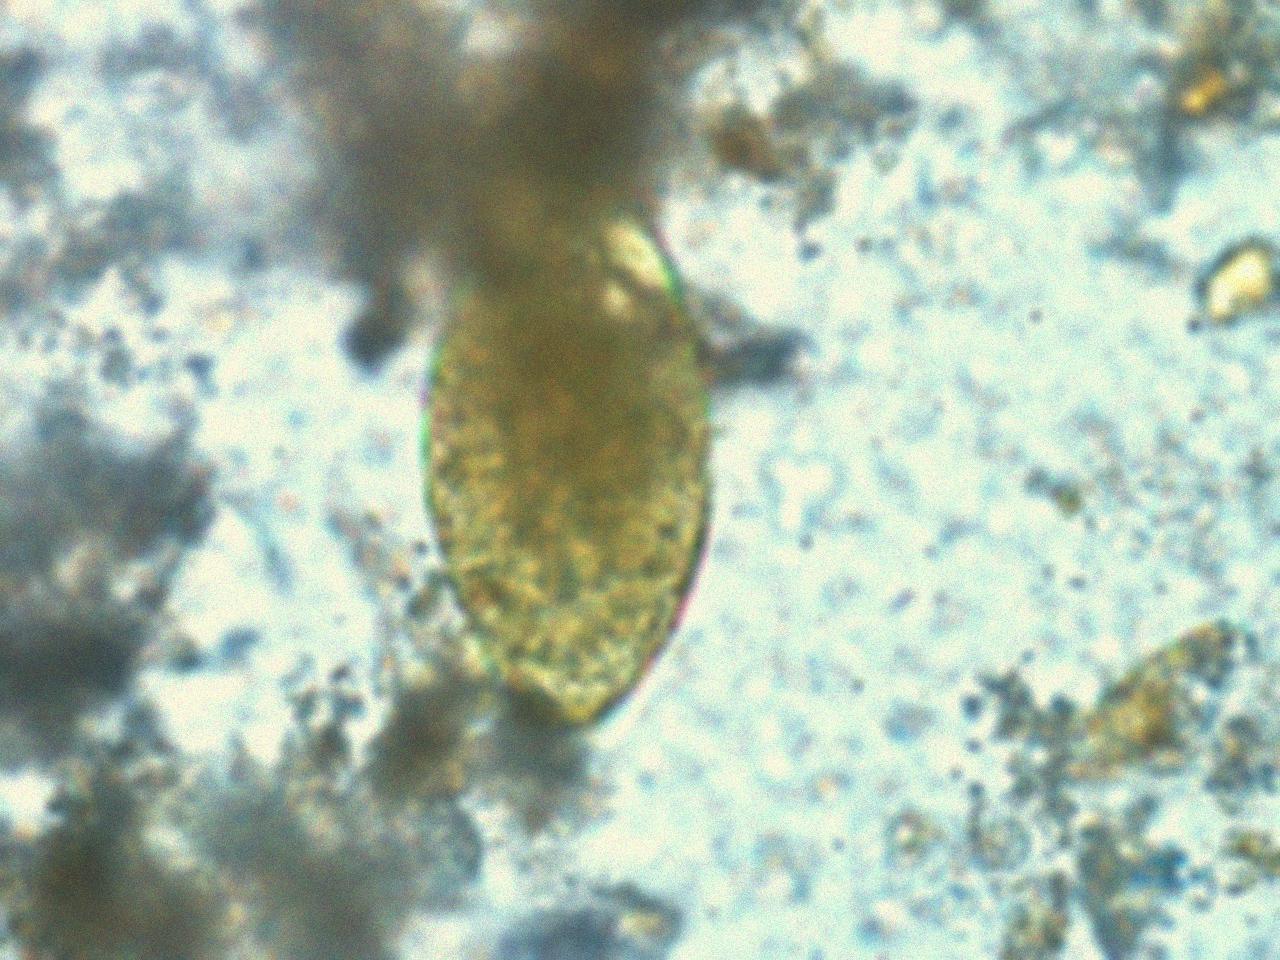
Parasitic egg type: Fasciolopsis buski